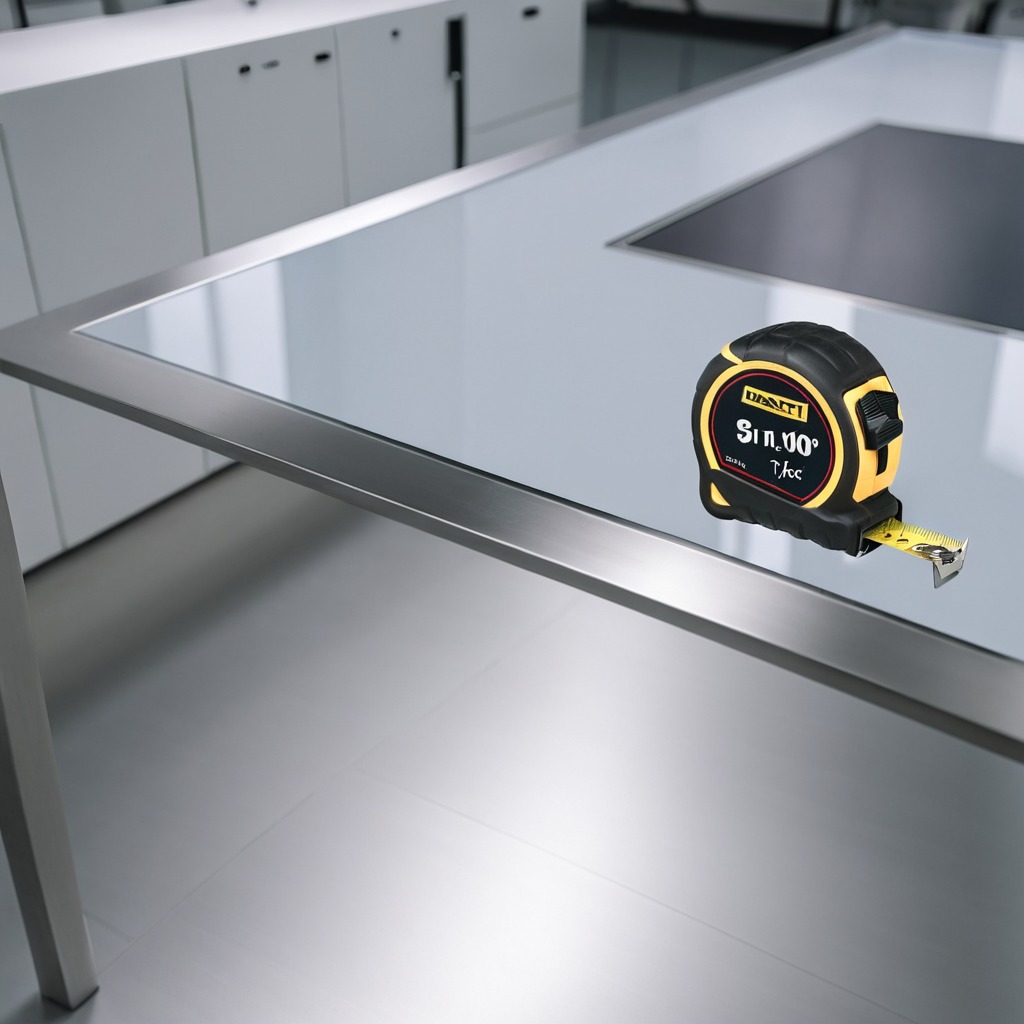
A measuring tape is lying on the stainless steel table in a high-end prototyping lab.